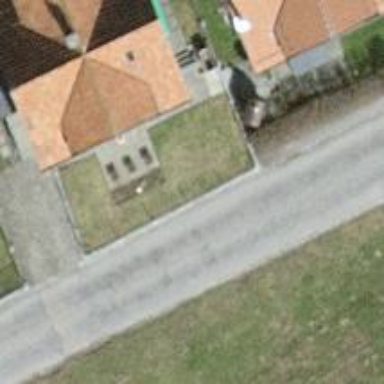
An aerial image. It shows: Simple and straightforward house.